Interaction volume radius: 10 \u00c5
Interaction volume height: 30 \u00c5
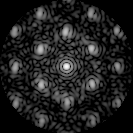
Disorder parameter: 0.3936